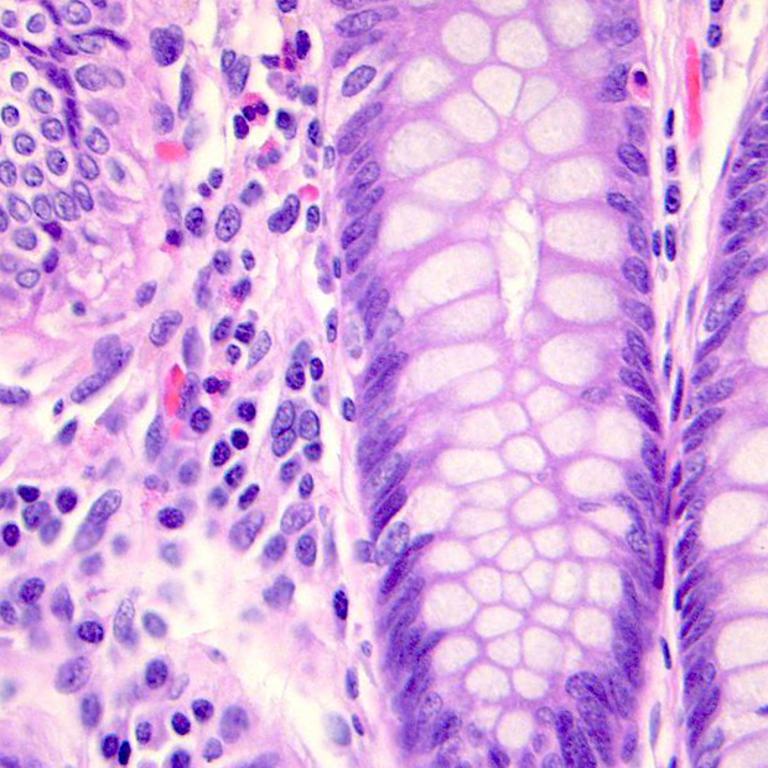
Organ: colon
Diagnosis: benign